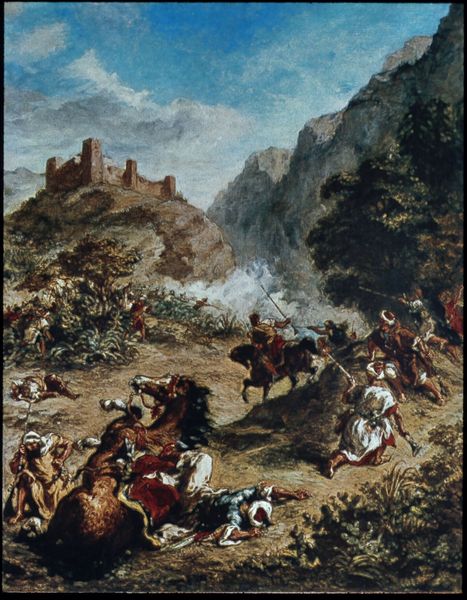
Titel: Combat d'arabes dans les montagnes, Kämpfende Araber im Gebirge
Künstler: Eugène Delacroix
Standort: Washington (District of Columbia)
Institution: National Gallery of Art
Schlagwörter: angriff, baum, berg, blau, blätter, dunkel, felsen, gemälde, himmel, kampf, kämpfer, schatten, umhang, weiß, wolken, bäume, landschaft, menschen, braun, grau, licht, szene, gras, rot, schloss, tier, tiere, weg, wiese, wolke, malerei, leiche, stein, tod, tot, bild, gräser, horizont, hügel, strauch, busch, büsche, gebüsch, qualm, rauch, sträucher, gewand, wald, pferd, pferde, reiter, mähne, sattel, düster, berge, berghang, fels, gebirge, gipfel, hang, klippen, farbe, vegetation, schlucht, romantik, krieg, schlacht, historienbild, lanze, soldaten, flucht, ruine, burg, orient, festung, schwert, gemetzel, leichen, tote, verletzte, kämpfen, sterben, mauern, gewehr, knieend, fall, krieger, sturz, historiengemälde, lanzen, speer, speere, gewehre, verwundet, hinterhalt, gefallene, turban, stürzen, araber, marokko, turbane, schlachtfeld, burgen, schuss, delacroix, kastell, beduinen, türken, asdas, kapf, angruff, französische romantiik, stürtzen, schlacht pferd reiter, burg himmel gras